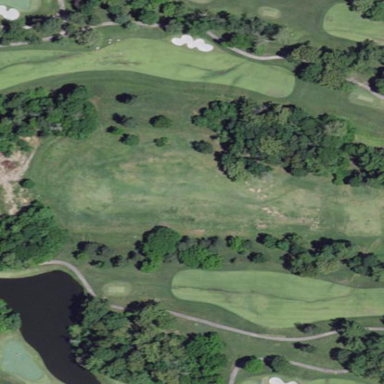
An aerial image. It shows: Grassy area designated as driving range for golf.